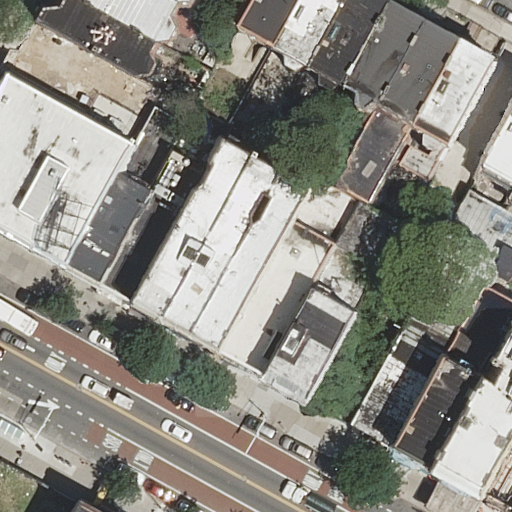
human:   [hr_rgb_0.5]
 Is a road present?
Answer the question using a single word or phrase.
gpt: yes

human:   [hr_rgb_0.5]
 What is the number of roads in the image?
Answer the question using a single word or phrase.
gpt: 2

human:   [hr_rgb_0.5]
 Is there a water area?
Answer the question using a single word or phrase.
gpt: no

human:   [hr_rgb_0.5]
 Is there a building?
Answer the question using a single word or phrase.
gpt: yes

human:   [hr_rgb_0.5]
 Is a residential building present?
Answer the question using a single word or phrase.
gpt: yes

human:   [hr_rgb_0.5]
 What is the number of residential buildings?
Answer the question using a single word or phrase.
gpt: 23

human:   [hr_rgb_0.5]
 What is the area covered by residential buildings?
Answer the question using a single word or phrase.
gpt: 3934m2

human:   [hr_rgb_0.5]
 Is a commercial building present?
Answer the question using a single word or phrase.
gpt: no

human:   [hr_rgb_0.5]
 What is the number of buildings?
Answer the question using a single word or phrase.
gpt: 23

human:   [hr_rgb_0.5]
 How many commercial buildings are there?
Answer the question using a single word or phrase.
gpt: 0

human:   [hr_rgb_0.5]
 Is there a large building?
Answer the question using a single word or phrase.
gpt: no

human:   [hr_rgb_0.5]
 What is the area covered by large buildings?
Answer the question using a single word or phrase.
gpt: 0m2

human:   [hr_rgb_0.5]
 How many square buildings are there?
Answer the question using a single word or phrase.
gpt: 0

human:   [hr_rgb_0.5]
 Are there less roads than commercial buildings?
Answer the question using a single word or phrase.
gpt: no

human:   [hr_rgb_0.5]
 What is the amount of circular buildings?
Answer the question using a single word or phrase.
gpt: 0

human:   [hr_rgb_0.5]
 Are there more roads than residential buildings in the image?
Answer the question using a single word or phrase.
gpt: no

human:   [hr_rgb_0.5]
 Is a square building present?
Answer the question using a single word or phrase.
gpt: no

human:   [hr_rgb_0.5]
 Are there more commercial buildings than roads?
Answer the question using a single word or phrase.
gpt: no

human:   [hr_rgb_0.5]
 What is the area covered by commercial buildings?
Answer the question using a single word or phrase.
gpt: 0m2

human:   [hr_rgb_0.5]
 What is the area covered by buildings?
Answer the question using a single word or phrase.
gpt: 3934m2

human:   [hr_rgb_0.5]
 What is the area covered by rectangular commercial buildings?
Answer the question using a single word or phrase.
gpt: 0m2

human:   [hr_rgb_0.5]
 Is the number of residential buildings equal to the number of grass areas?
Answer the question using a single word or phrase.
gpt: no

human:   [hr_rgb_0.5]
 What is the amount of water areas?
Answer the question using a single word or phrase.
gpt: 0

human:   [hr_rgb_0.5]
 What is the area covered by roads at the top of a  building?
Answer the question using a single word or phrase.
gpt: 0m2

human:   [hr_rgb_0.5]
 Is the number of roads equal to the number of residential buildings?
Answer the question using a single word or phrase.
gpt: no

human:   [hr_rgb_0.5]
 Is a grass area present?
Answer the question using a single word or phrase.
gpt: no

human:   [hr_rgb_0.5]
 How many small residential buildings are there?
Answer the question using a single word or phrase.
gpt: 9

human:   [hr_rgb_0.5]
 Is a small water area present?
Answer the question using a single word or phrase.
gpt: no

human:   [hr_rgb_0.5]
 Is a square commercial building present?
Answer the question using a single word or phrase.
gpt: no

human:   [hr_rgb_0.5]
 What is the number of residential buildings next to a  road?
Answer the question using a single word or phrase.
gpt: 23

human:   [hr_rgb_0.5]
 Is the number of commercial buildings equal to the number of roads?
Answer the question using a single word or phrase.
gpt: no

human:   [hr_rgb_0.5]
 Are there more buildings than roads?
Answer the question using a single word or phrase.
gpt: yes

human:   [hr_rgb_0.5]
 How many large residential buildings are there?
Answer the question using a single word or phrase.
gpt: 0

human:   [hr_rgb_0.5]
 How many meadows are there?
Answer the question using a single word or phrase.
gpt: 0

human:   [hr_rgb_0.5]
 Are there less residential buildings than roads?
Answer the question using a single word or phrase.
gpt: no

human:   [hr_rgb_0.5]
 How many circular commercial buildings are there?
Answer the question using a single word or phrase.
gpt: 0

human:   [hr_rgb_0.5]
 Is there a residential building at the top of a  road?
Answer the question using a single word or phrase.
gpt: yes

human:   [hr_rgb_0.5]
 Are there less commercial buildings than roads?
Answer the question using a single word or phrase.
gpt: yes

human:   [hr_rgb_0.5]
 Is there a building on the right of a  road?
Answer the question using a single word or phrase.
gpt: yes

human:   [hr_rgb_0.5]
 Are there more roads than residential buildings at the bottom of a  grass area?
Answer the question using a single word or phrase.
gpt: yes

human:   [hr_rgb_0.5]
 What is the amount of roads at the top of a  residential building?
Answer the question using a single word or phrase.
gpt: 1

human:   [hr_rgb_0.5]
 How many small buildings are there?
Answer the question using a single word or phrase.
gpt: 9

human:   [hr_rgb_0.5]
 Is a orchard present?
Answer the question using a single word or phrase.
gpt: no

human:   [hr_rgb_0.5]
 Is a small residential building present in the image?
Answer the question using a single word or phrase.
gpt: yes

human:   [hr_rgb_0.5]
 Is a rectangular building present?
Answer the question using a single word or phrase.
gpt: yes

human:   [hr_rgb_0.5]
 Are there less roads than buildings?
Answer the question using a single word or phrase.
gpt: yes

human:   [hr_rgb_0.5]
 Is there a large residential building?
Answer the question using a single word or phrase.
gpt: no

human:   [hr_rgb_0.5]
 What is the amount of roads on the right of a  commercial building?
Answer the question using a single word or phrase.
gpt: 0

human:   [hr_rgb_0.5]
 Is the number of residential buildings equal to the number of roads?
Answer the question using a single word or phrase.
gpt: no

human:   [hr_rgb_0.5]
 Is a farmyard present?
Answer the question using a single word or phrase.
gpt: no

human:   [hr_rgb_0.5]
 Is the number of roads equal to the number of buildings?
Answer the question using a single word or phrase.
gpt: no

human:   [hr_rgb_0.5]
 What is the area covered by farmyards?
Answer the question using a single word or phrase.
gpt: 0m2

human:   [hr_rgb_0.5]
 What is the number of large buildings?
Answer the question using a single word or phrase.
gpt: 0

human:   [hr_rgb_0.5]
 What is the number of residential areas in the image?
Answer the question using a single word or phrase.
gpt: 0

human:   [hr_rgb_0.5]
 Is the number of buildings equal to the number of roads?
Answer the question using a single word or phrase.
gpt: no

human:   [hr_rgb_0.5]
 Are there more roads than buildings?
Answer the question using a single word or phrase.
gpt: no

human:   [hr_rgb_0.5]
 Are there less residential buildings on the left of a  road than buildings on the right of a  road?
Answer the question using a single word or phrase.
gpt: yes

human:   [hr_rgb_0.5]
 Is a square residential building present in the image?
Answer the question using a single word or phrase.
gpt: no

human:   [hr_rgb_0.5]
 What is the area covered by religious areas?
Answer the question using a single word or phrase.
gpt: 0m2

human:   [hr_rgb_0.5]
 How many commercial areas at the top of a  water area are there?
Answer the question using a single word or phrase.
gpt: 0

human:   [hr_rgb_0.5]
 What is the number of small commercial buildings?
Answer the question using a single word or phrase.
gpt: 0

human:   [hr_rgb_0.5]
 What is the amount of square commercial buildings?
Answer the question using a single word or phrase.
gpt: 0

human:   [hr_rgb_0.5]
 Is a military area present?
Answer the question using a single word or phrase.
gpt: no

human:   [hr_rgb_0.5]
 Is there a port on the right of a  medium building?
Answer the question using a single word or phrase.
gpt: no